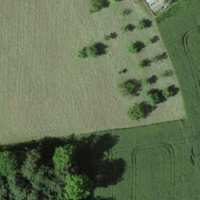
EUNIS habitat code: 52
Species observed at this site:
Phylloscopus collybita